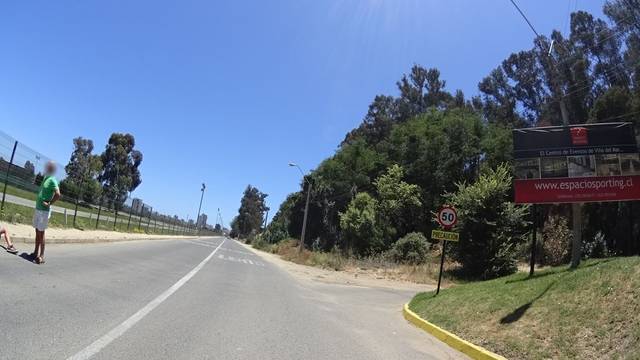
Region: Chile
Coordinates: -33.025, -71.532